Field crop: maize
Growth stage: 1
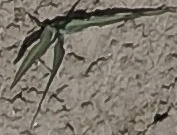
Species: sorghum